Question: I'm trying to customise the appearance of an AlertDialog. The problem is that I don't know how to get rid of the black lines that appear above my first TextView and EditText at the bottom (above the grey button regions).

Here is is my XML. What am I missing?
'''
<?xml version="1.0" encoding="utf-8"?>
<LinearLayout xmlns:android="http://schemas.android.com/apk/res/android"
android:orientation="vertical"
android:background="@color/butGreyBack"
android:layout_width="wrap_content"
android:layout_height="wrap_content">
<TextView
android:id="@+id/tv_title"
android:layout_width="wrap_content"
android:layout_height="0dp"
android:layout_gravity="center"
android:layout_weight="30"
android:text=""
android:background="#<PHONE>"
android:textColor="@android:color/white"
android:textSize="22sp"
android:layout_margin="0dp"
android:gravity="center" />
<TextView
android:id="@+id/tv_prompt"
android:layout_width="wrap_content"
android:layout_height="0dp"
android:layout_gravity="center"
android:layout_weight="30"
android:text=""
android:background="#<PHONE>"
android:textColor="@android:color/white"
android:textSize="18sp"
android:layout_margin="0dp"
android:gravity="center" />
<EditText
android:id="@+id/edit_text"
android:inputType="textCapSentences|textAutoCorrect"
android:layout_width="match_parent"
android:layout_height="wrap_content"
android:layout_marginTop="16dp"
android:layout_marginLeft="4dp"
android:layout_marginRight="4dp"
android:layout_marginBottom="4dp"/>
</LinearLayout>
'''
Here's the code too - which is probably where the problem lies:
'''
View alertView;
AlertDialog.Builder builder = new AlertDialog.Builder( mContext );
LayoutInflater inflater = LayoutInflater.from(getApplicationContext());
alertView = inflater.inflate(R.layout.alert_dialog_text, null);
builder.setView( alertView );
AlertDialog alertDialog = builder.create();
alertDialog.setView( alertView, 0,0,0,0 );
final EditText input = (EditText) alertView.findViewById( R.id.edit_text );
TextView tvTitle = (TextView) alertView.findViewById( R.id.tv_title );
TextView tvPrompt = (TextView) alertView.findViewById( R.id.tv_prompt );
tvTitle.setText( "Rename Playlist" );
tvPrompt.setText( "Enter new Playlist name." );
// Set up the buttons
builder.setPositiveButton( "OK", new DialogInterface.OnClickListener()
{
@Override
public void onClick( DialogInterface dialog, int which )
{
mNewName = input.getText().toString();
}
} );
builder.setNegativeButton( "Cancel", new DialogInterface.OnClickListener()
{
@Override
public void onClick( DialogInterface dialog, int which )
{
mNewName = "";
dialog.cancel();
}
} );
builder.show();
'''
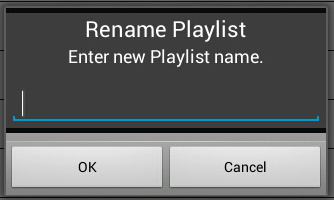
Answer: I fixed this in the end by implementing my own custom dialog instead of using the AlertDialog.